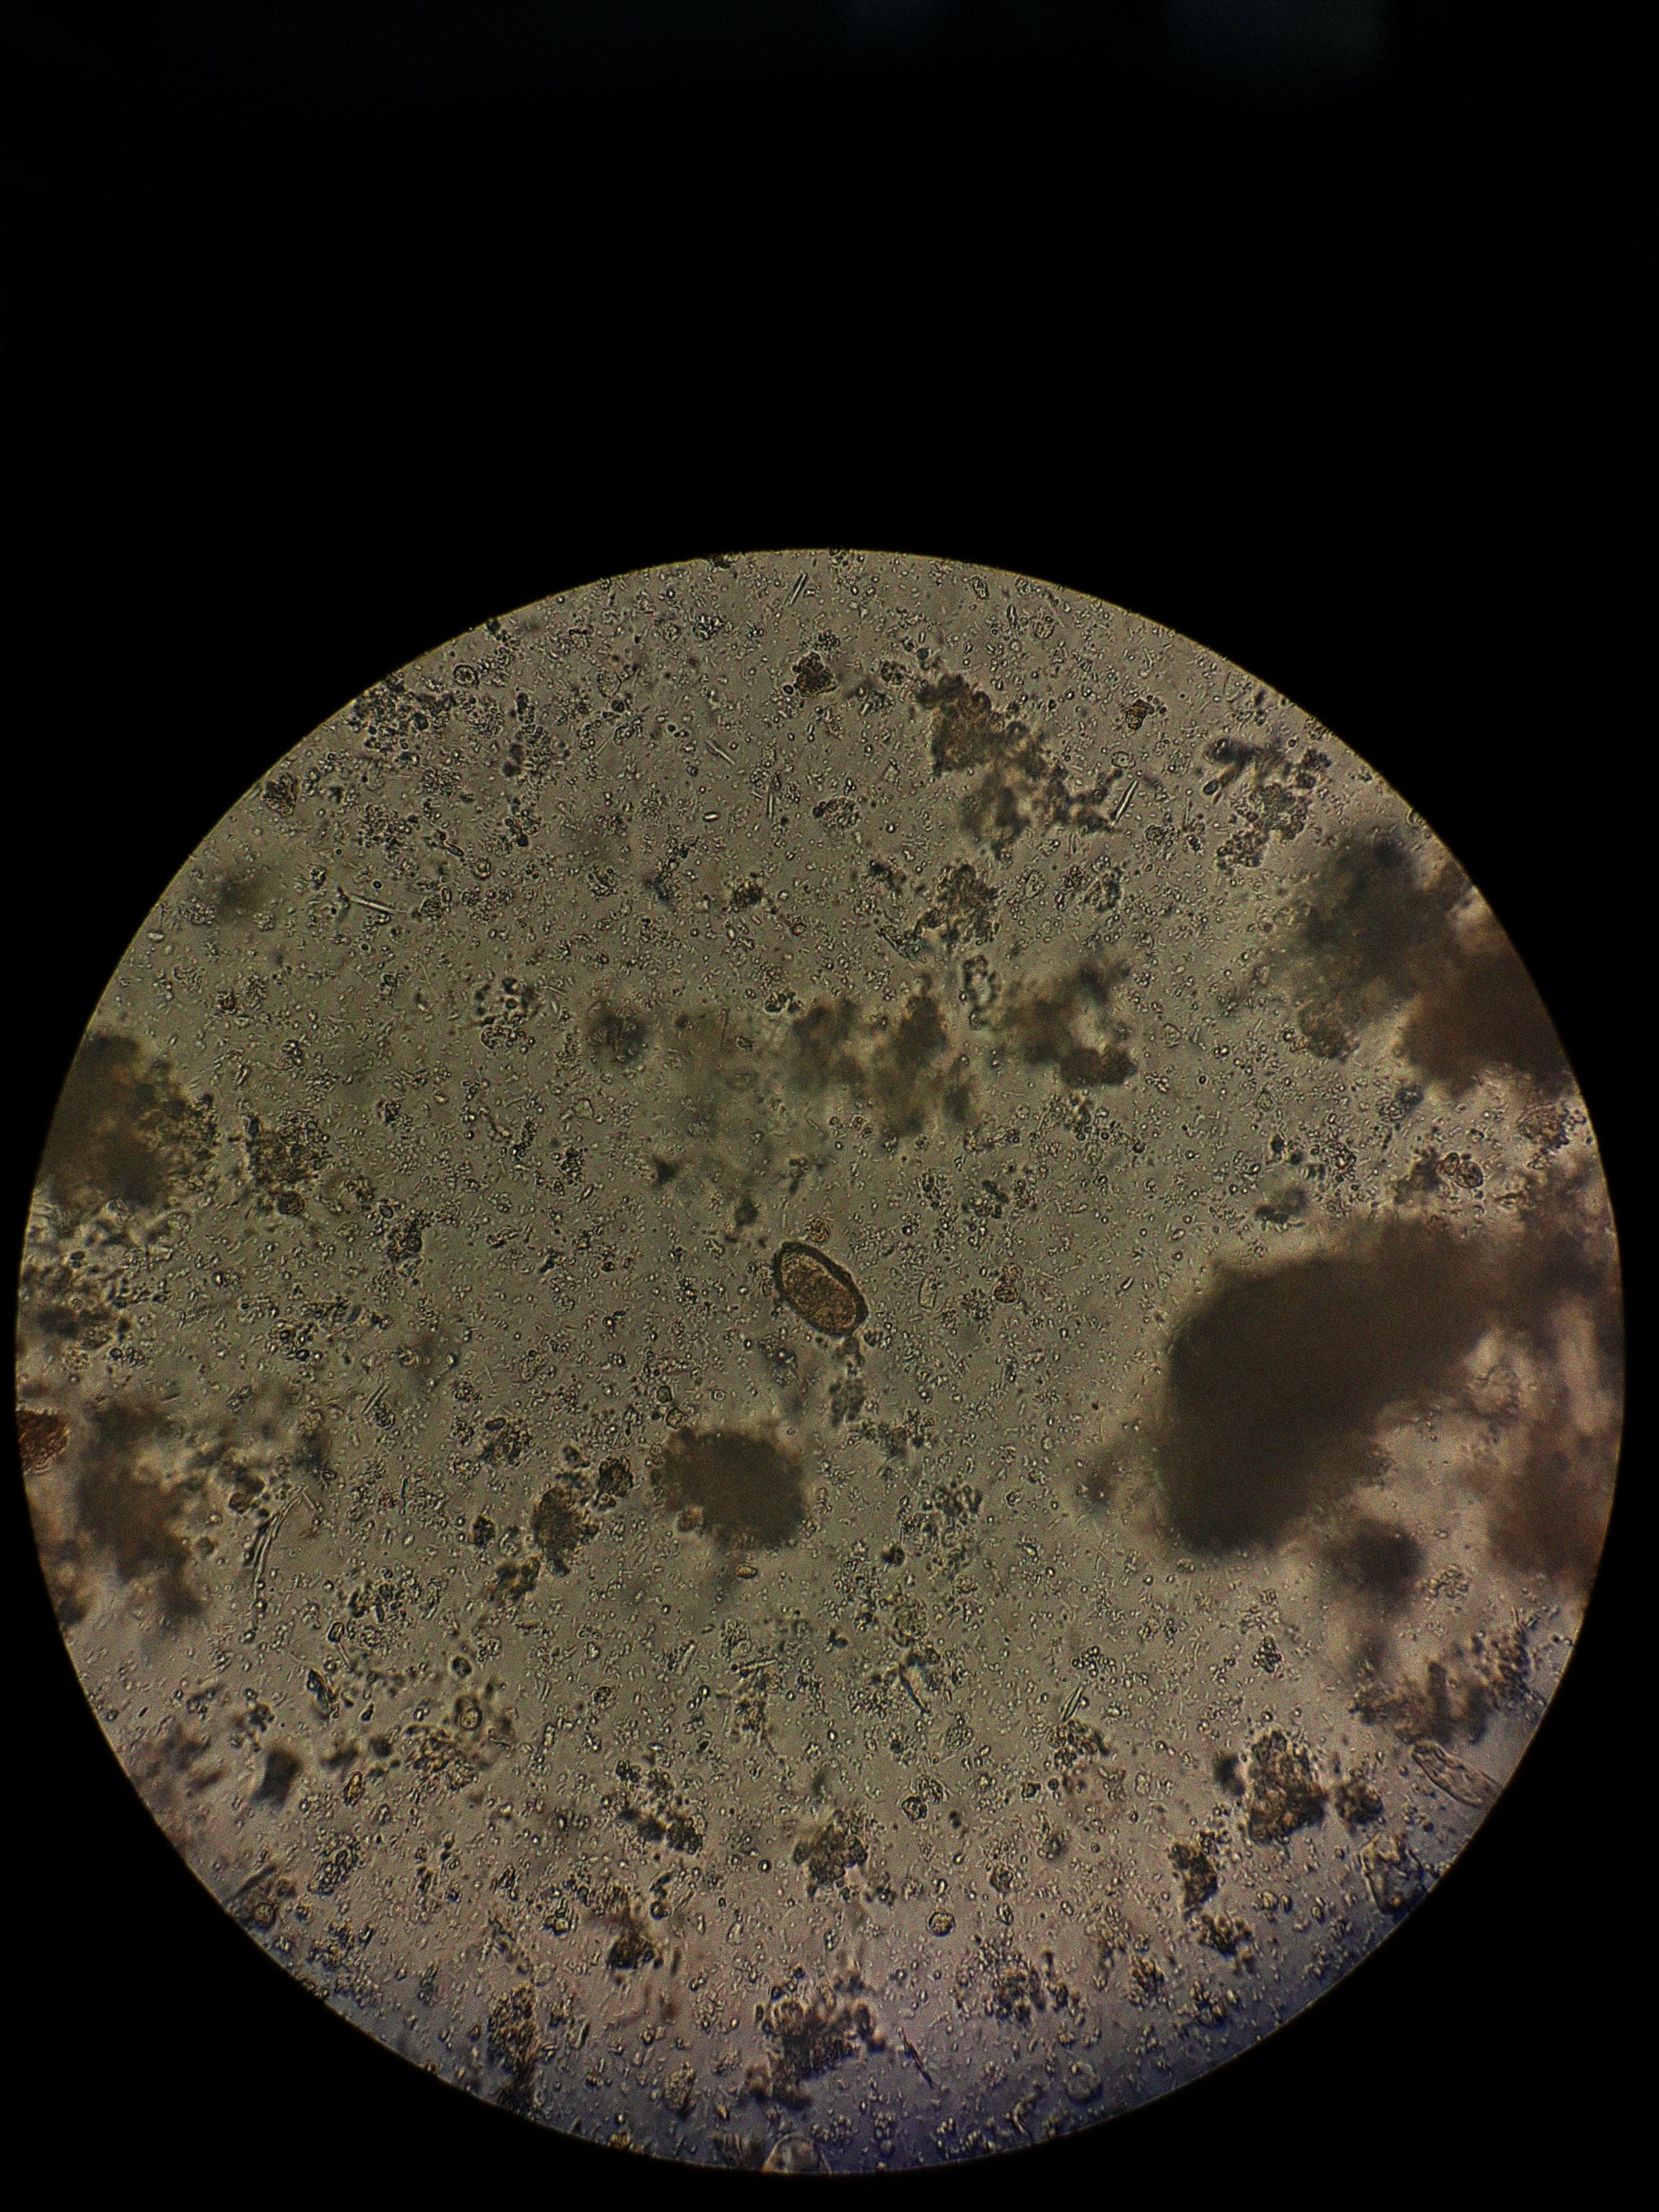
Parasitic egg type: Capillaria philippinensis